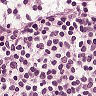
Metastatic tissue present: no